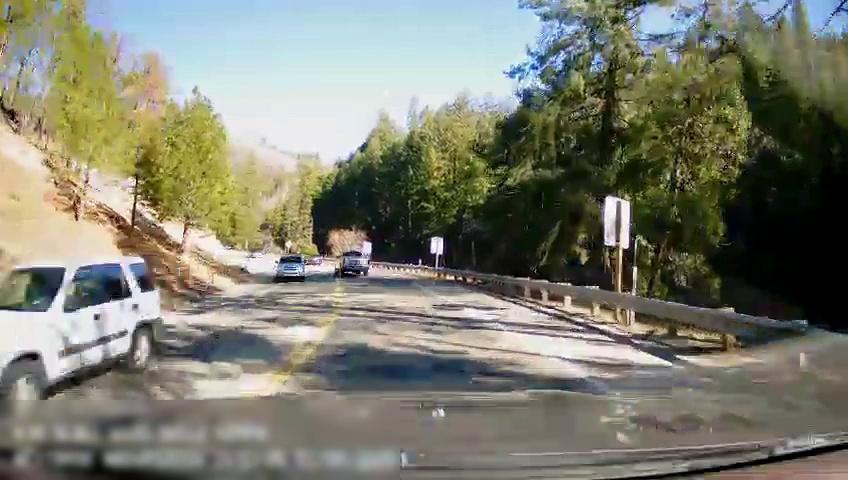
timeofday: Day
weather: Sunny
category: Drivable Space
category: Drivable Space
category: Vehicles | Truck
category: Vehicles | Car
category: Vehicles | SUV
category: Vehicles | SUV
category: Lanes | Opposite Lane
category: Lanes | Current Lane
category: Lanes | Opposite Lane
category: Lanes | Current Lane